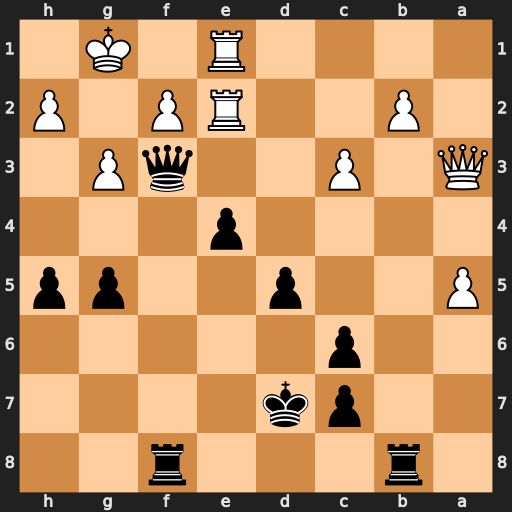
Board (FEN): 1r3r2/2pk4/2p5/P2p2pp/4p3/Q1P2qP1/1P2RP1P/4R1K1
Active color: b
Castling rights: -
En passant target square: -
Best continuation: h4 c4 Rb3 Qxb3 Qxb3